Question: I can start notepad++ with the 'start notepad++' successfully. But using 'notepad++' directly does not work.
the file 'Notepad++.exe' in directry 'C:\Program Files\Notepad++'
the shortcut of 'Notepad++.exe' in directory 'C:\ProgramData\Microsoft\Windows\Start Menu\Programs'
the %Path% shown below not contains 'C:\ProgramData\Microsoft\Windows\Start Menu\Programs' and 'C:\Program Files\Notepad++'
Where does 'start' fetch the executable from?

'''
C:\Program Files\Huawei\jdk1.8.0_222\bin;C:\Program Files\Huawei\jdk1.8.0_222\jre\bin;C:\Program Files (x86)\NetSarang\Xshell 6\;C:\windows;C:\windows\system32;C:\windows\System32\Wbem;C:\windows\System32\WindowsPowerShell\v1.0;C:\Windows;C:\Windows\system32;C:\Windows\System32\Wbem;C:\Windows\System32\WindowsPowerShell\v1.0;C:\windows\System32\WindowsPowerShell\v1.0\;C:\windows\System32\OpenSSH\;C:\Program Files (x86)\Intel\Intel(R) Management Engine Components\DAL;C:\Program Files\Intel\Intel(R) Management Engine Components\DAL;C:\Program Files\Git\cmd;C:\Program Files\apache-maven-3.3.9\bin;C:\Program Files\Git\bin;C:\Users\w30004809\Program Files\mysql-8.0.20-winx64\bin;C:\Program Files\QuickStart;C:\Users\w30004809\AppData\Local\Microsoft\WindowsApps;
'''
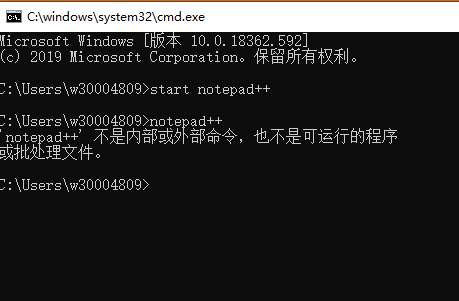
Answer: Without 'start', CMD will only run files that it finds with a 'PATH' search. In this case, it first tries to run the file via 'CreateProcessW' and falls back on 'ShellExecuteExW'. On the other hand, the internal 'start' command always tries 'ShellExecuteExW' even if it can't find a file. This allows using the shell API to find the executable via one of the system or user <URL>.